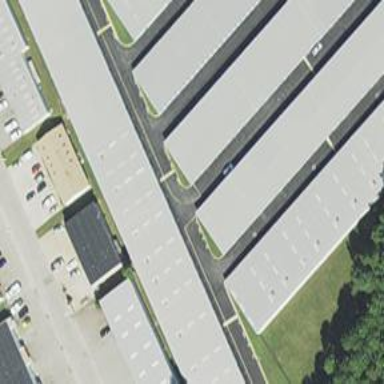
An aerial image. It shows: Industrial building.